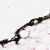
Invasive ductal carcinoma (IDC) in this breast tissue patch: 0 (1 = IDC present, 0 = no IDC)